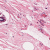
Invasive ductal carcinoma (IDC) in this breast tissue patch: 0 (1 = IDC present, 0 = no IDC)